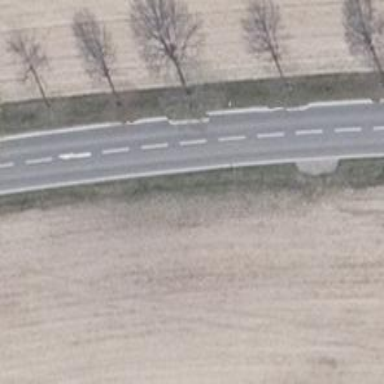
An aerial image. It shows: Secondary road with asphalt surface.